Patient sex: M
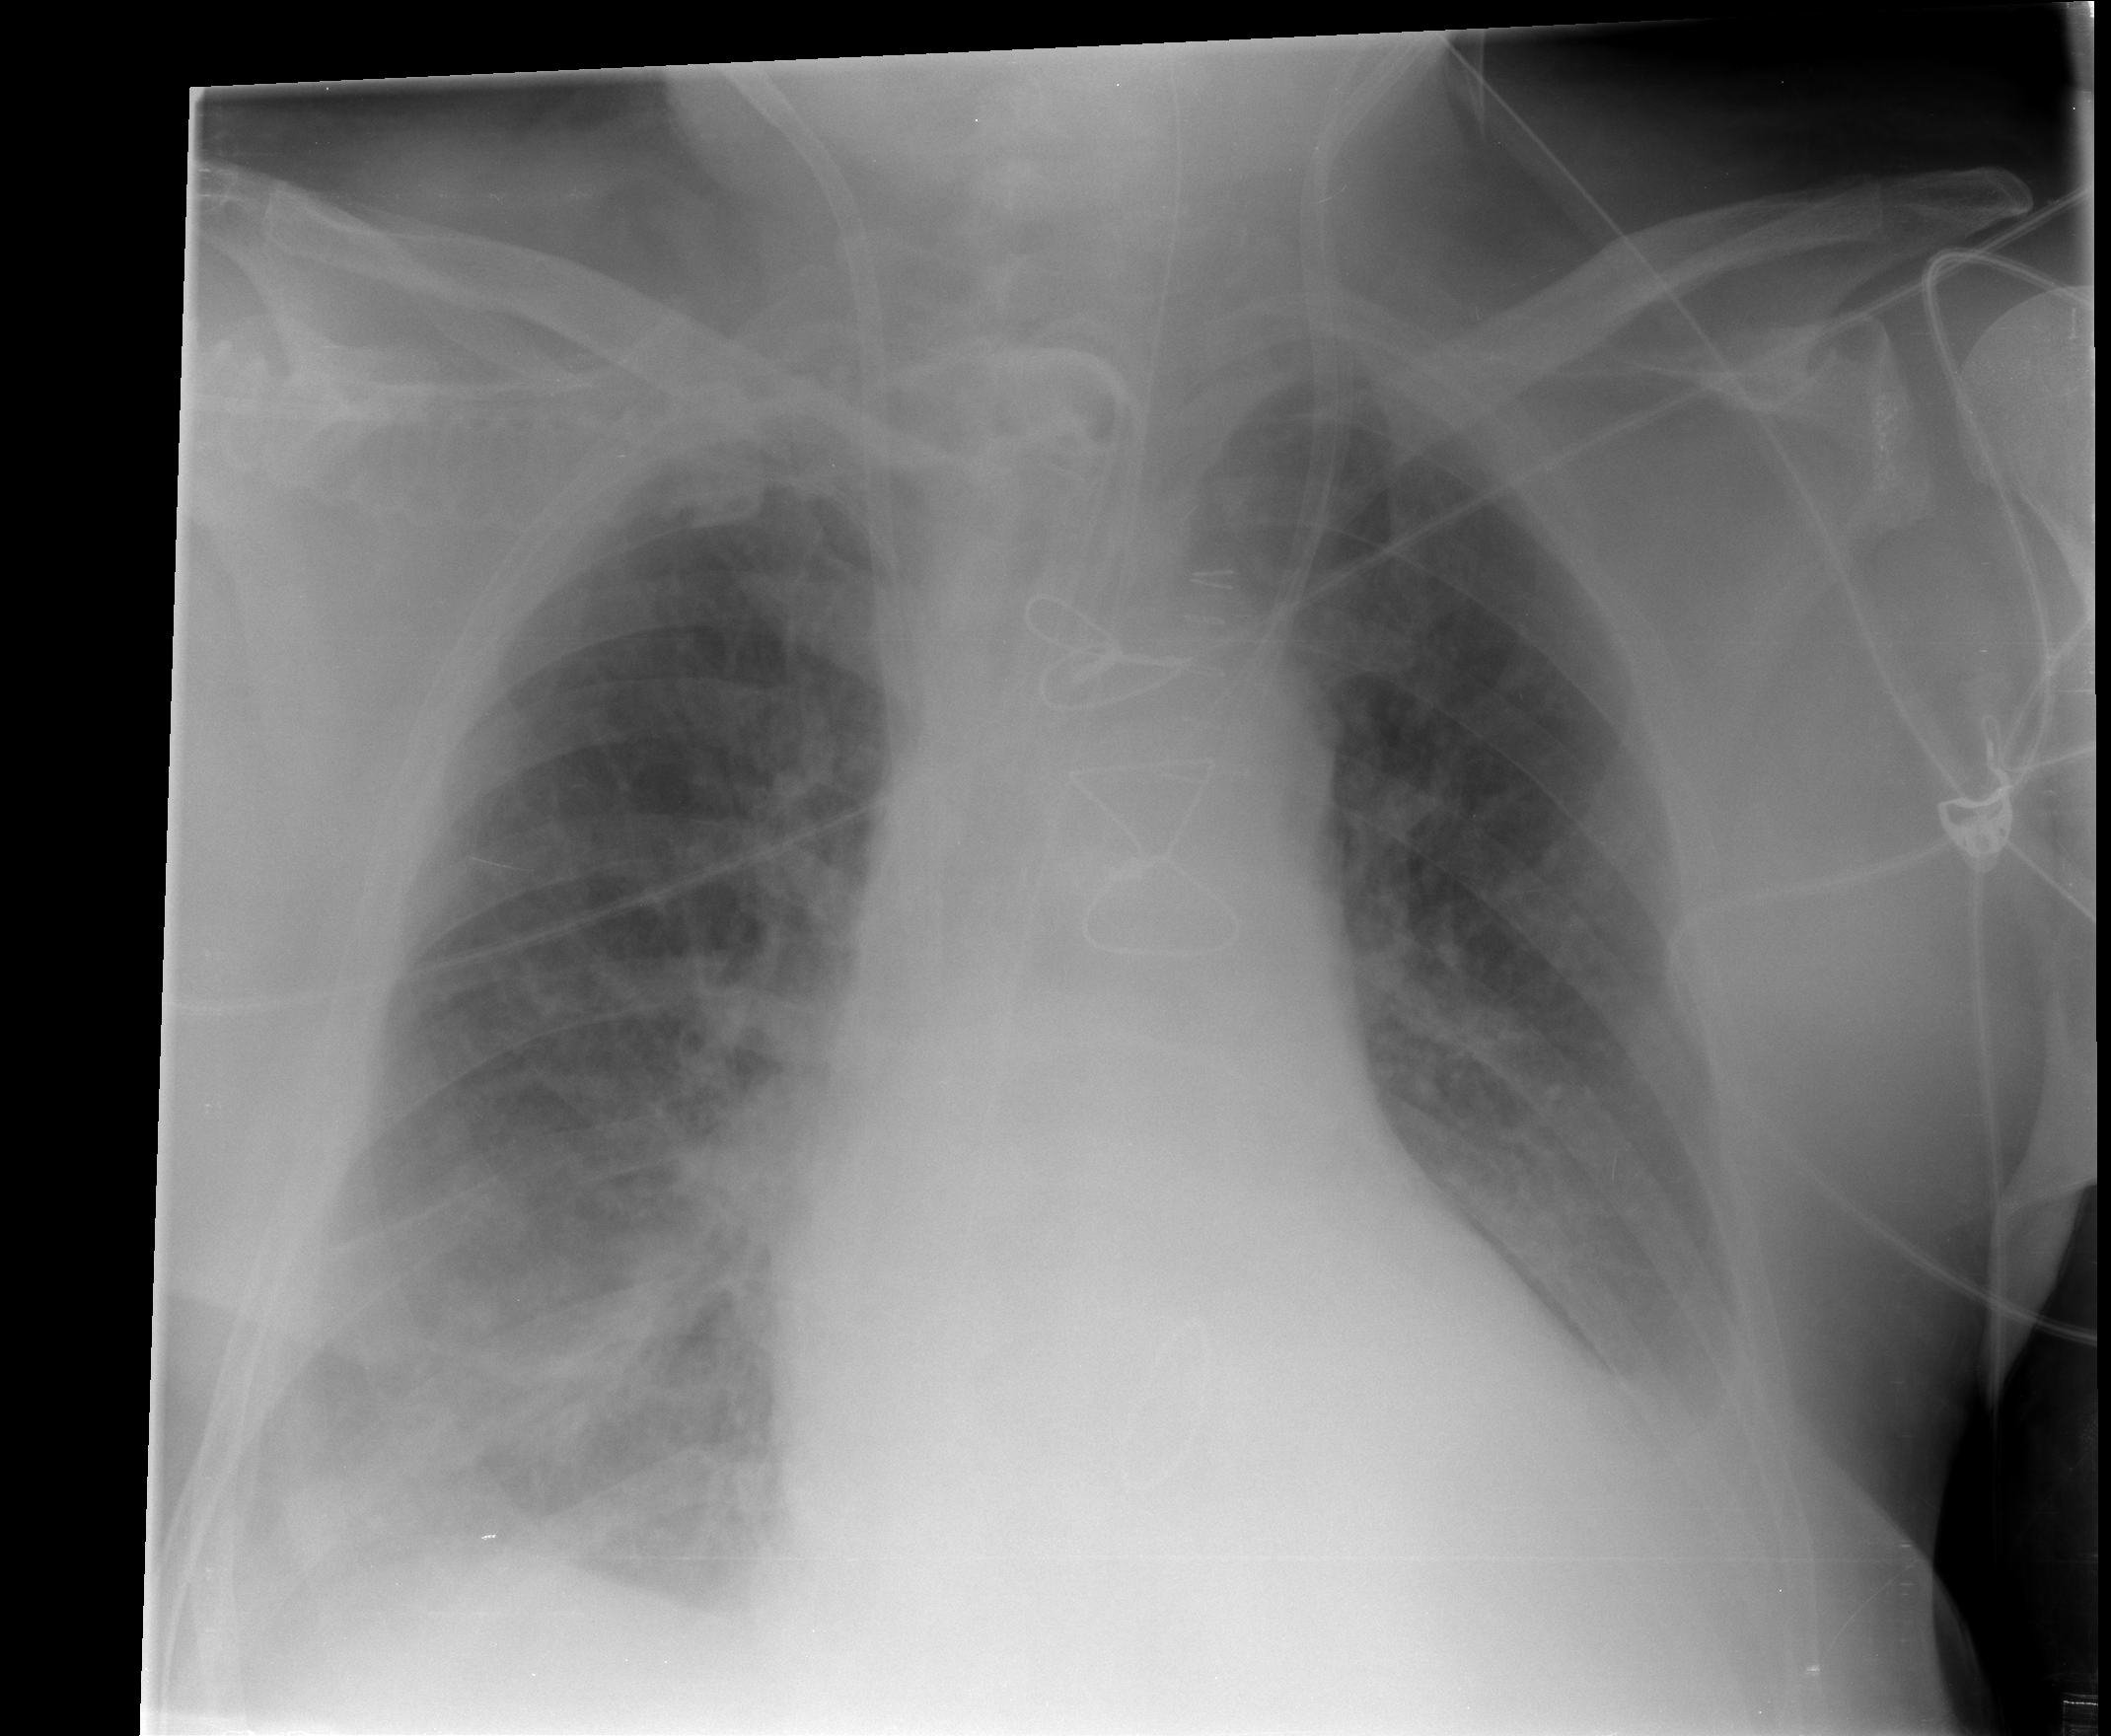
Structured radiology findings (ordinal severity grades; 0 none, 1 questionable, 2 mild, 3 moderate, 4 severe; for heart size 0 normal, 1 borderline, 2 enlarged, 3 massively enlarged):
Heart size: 2
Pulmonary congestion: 2
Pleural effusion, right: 2
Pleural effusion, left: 2
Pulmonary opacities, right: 2
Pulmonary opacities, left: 0
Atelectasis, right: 2
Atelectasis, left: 2